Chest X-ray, PA view. Patient: 51 years old, sex F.
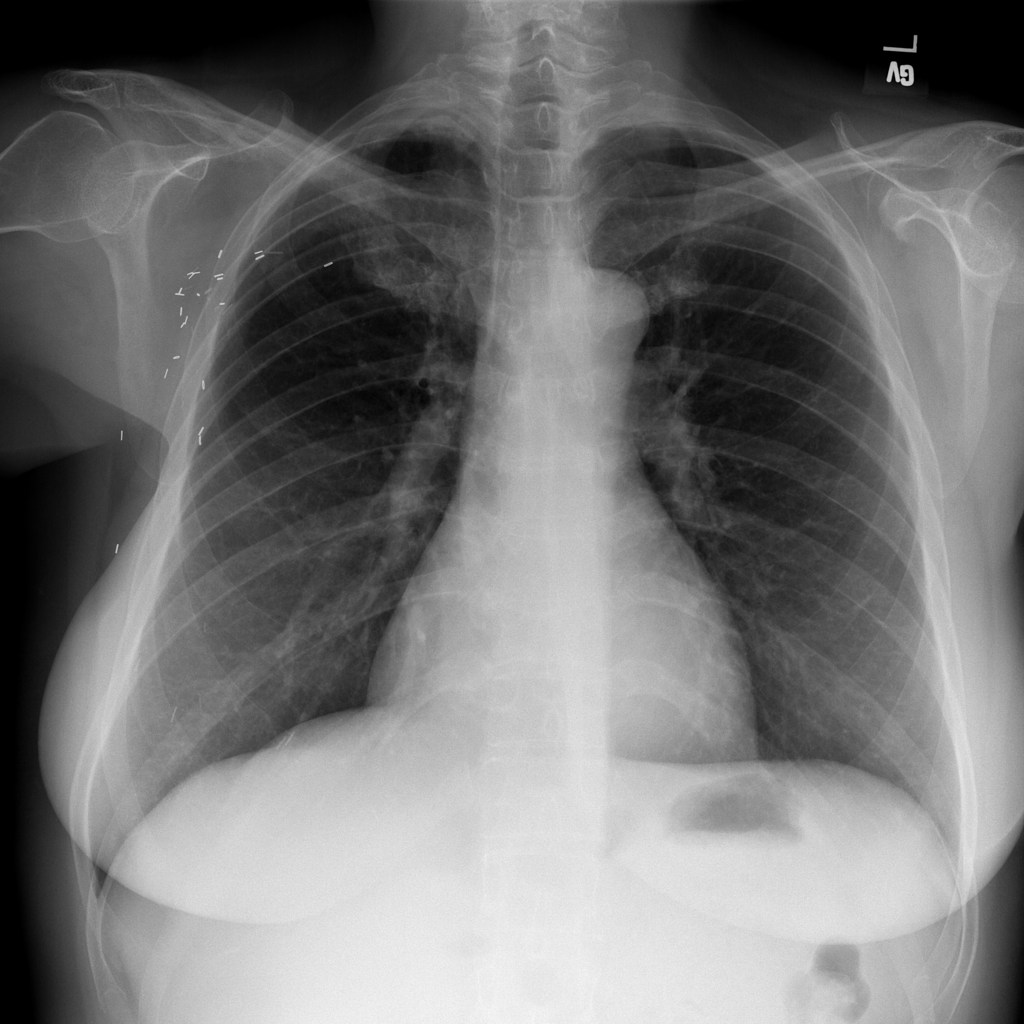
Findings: No Finding